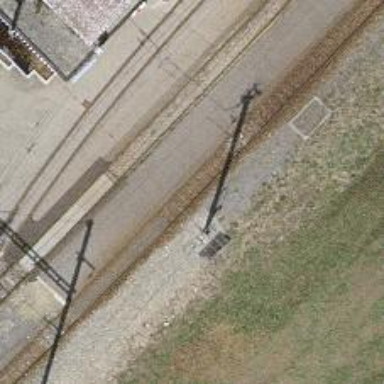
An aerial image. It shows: Public transport stop position along the railway.